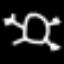
Label: frog